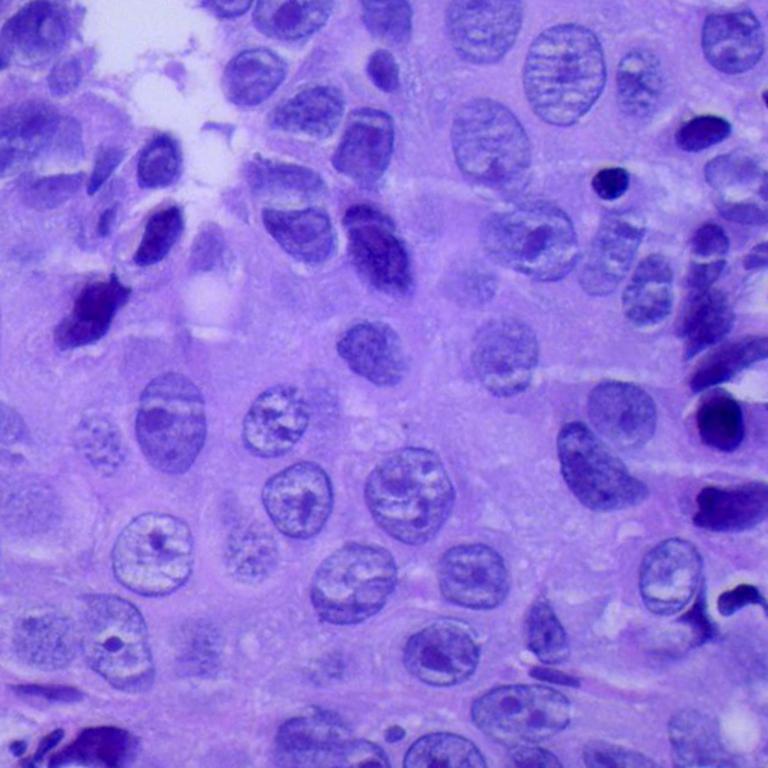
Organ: lung
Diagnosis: squamous carcinomas